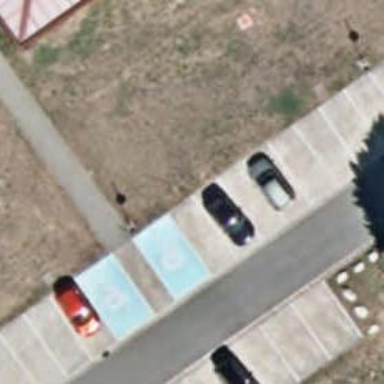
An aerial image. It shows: Parking space with designated surface.